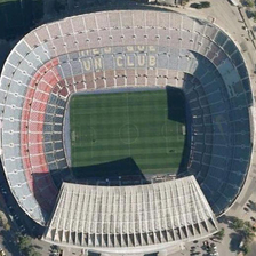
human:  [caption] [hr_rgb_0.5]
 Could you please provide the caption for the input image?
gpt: on the square is a stadium with bowl shaped bleachers and an white awning .

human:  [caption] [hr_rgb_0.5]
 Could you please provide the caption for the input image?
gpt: In the square, bowl is stand and stadium with white awakening.

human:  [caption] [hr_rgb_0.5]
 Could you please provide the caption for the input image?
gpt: On the square is a stadium with bowl shaped stands and white awning.

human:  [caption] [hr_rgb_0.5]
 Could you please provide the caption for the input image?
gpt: on the square is a stadium with cupboard-shaped stands and a white tent.

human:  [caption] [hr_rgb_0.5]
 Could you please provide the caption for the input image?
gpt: it is a spectacular soccer stadium with numerous bleachers spelling un club which can contains tens of thousands of spectators .